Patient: sex F, age 68
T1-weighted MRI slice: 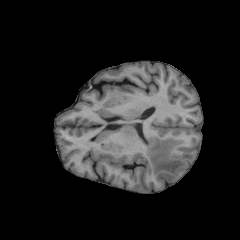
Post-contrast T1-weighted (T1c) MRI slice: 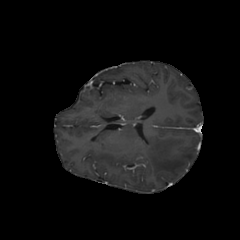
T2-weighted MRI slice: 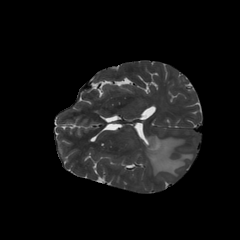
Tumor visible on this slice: yes
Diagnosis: Glioblastoma, IDH-wildtype
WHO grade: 4